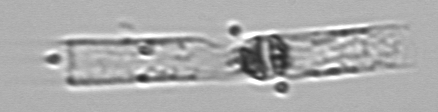
Label: Dactyliosolen_blavyanus